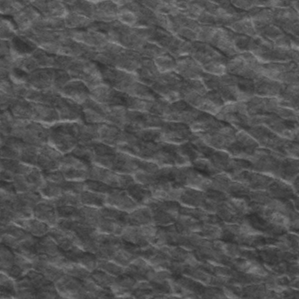
Label: frost